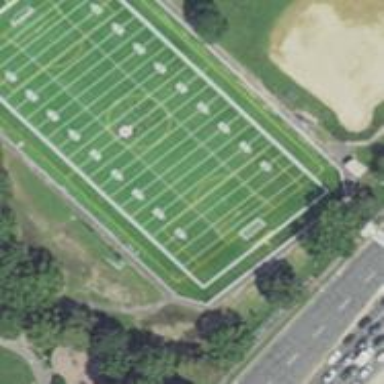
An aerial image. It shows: American football pitch with artificial turf.